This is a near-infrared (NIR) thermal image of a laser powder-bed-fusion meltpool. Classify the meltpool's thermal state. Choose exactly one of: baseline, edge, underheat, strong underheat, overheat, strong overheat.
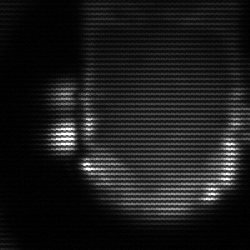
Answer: baseline